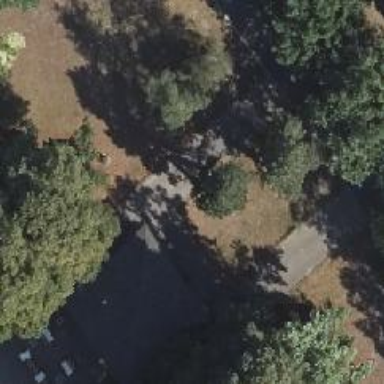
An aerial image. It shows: Evergreen needle-leaved tree.